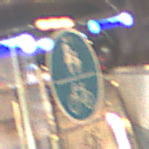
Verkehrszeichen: GemeinsamerGehUndRadweg
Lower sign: EinspurigeFahrzeugeFrei6
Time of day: NotSpecified
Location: Indoor (Urban)
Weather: NotSpecified
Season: NotSpecified
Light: Artificial